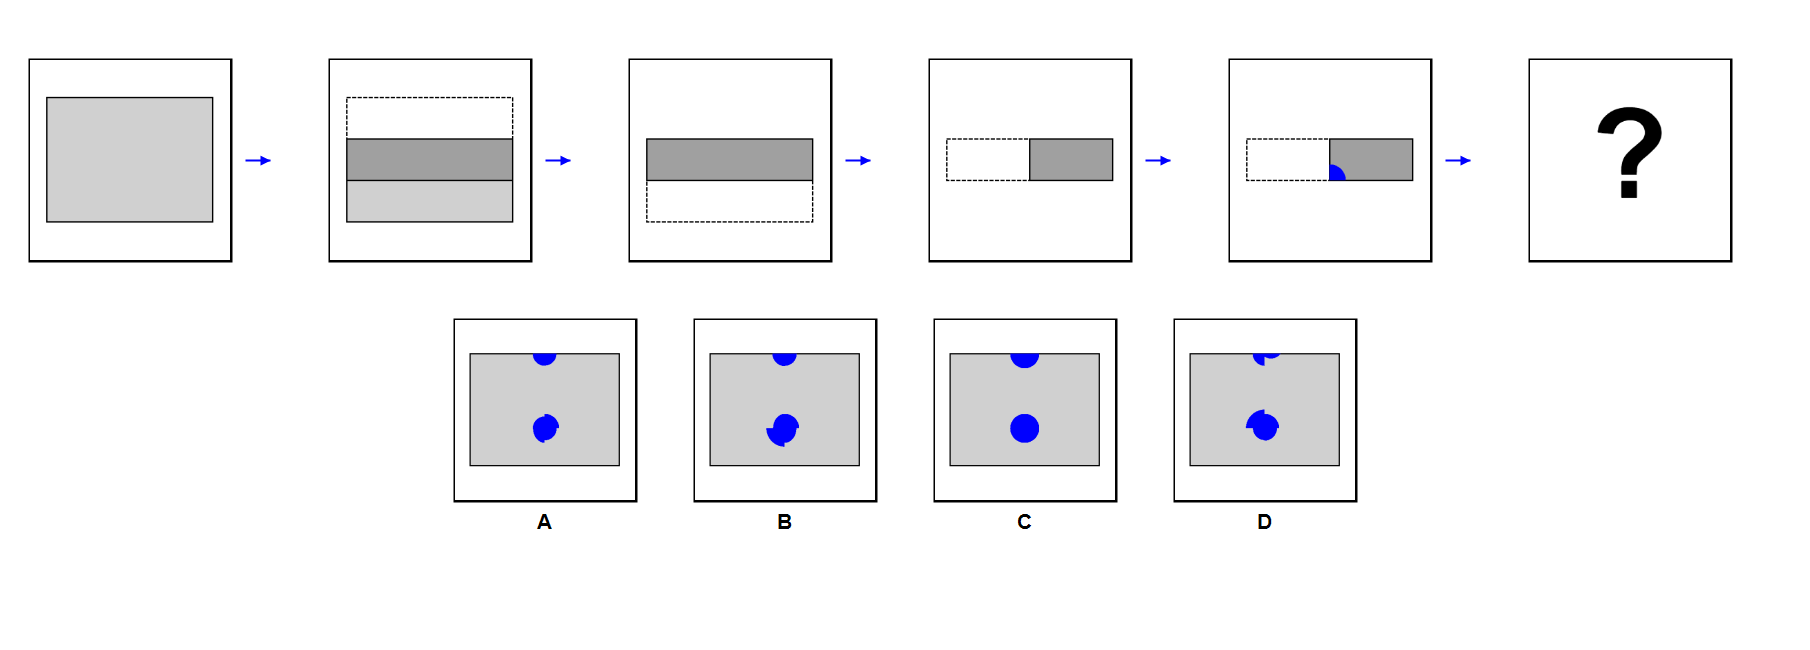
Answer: C